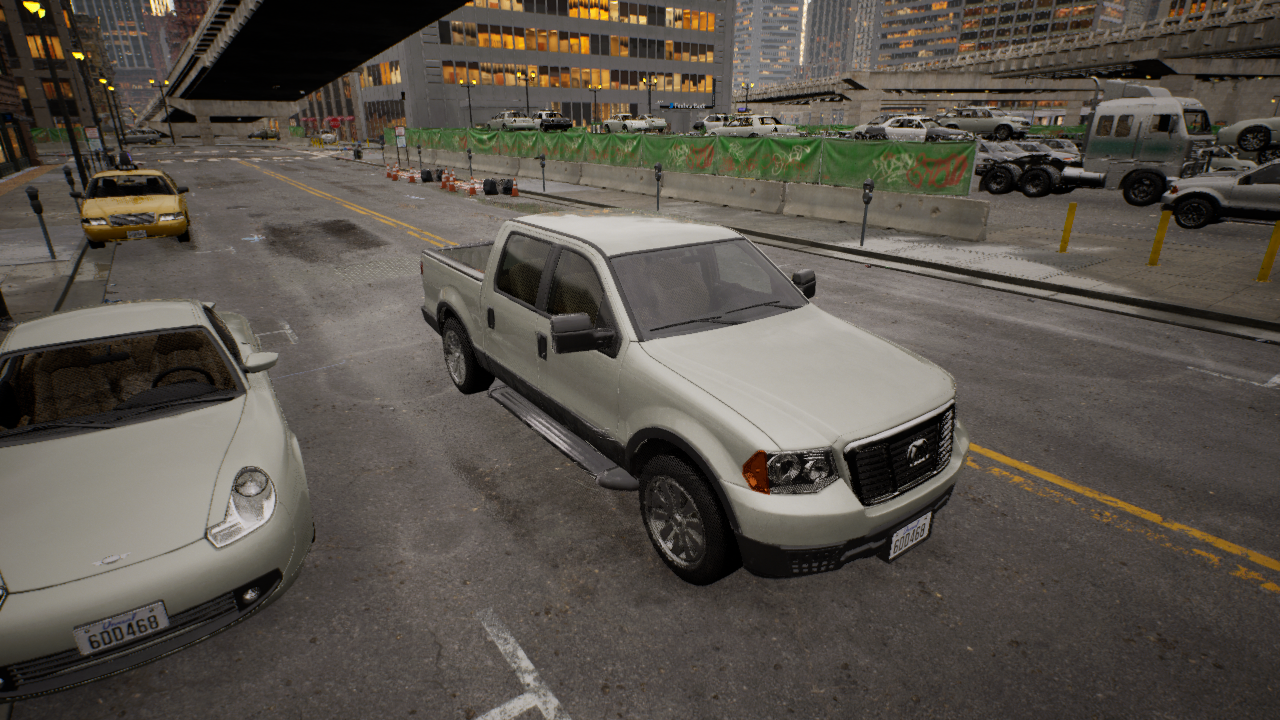
Venue: downtown
Lighting: golden hour
Vehicle rig: pickup